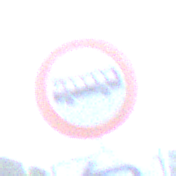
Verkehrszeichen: VerbotKraftomnibusse
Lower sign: RichtungsangabeDurchPfeile2
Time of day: SunriseSunset
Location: Outdoor (Suburban)
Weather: PartlyCloudy
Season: NotSpecified
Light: Natural